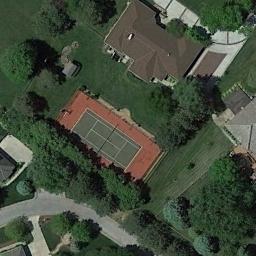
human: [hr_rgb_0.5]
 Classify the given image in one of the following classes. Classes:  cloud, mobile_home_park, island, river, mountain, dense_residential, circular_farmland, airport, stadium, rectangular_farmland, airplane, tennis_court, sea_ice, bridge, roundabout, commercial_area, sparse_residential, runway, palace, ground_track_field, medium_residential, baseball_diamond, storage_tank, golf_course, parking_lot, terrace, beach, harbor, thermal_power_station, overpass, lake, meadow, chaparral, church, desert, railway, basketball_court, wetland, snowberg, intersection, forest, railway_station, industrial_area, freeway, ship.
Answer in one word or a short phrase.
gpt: tennis_court